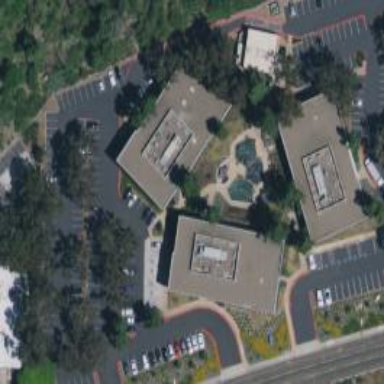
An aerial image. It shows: Office building.